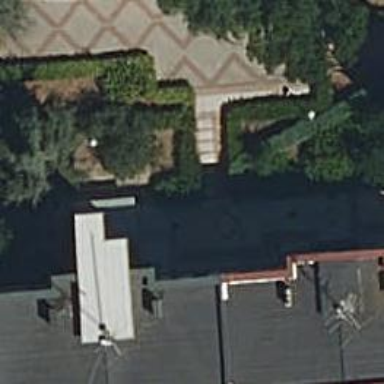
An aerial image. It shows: Paved steps with ramp.